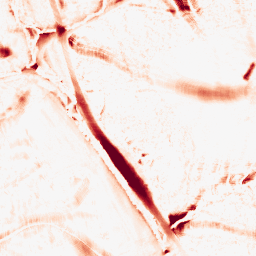
Category: morphological
Decomposition family: morphological_ellipse
Decomposition parameters: operation: opening
width: 30
height: 30
Upsampling method: bicubic
Upsampling parameters: scale: 2
Upsampling scale: 2